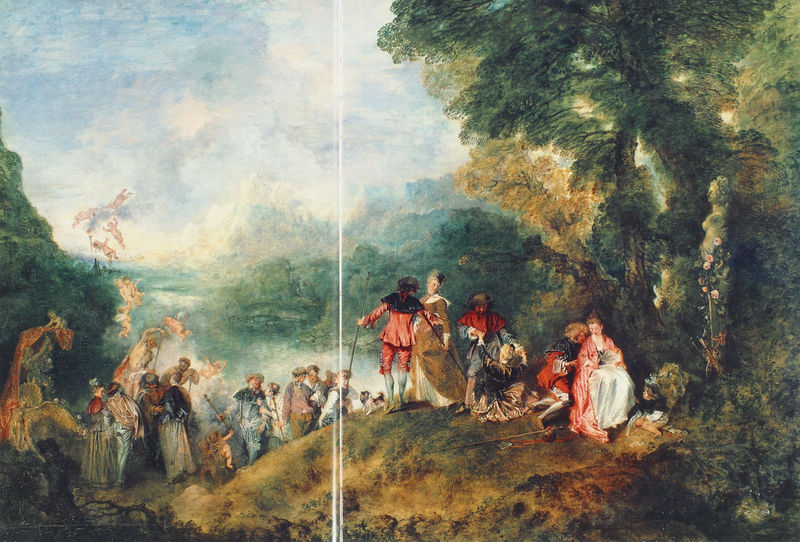
Titel: Pilgerzug zur Insel Cythera
Künstler: Jean-Antoine Watteau
Institution: Paris, Musée du Louvre
Schlagwörter: baum, berg, blau, feuer, gemälde, himmel, mann, wasser, wolken, bäume, grün, landschaft, menschen, blumen, damen, frankreich, frau, hut, licht, rosen, rot, wiese, fest, gesellschaft, herren, leute, hügel, kind, personen, rokoko, wald, stock, engel, garten, stab, berge, gebirge, rast, fluß, bucht, lichtung, chardin, watteau, putten, schäfer, putti, knick, kithara, paare, sommerfrische, schäferszene, menmschen, wattequ, ausschiffung